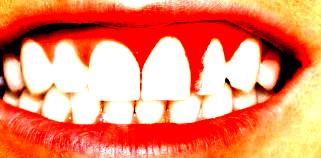
Condition: Gingivitis